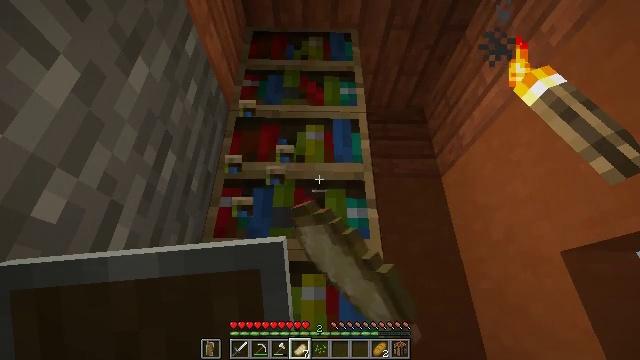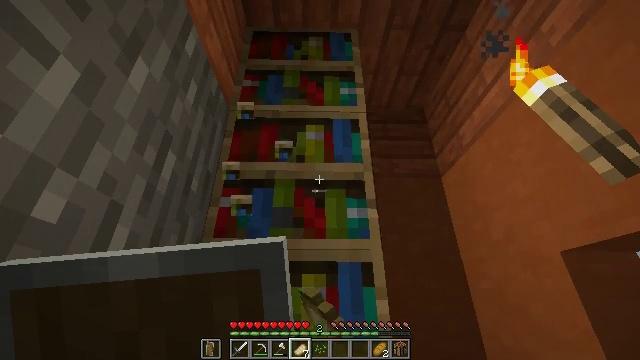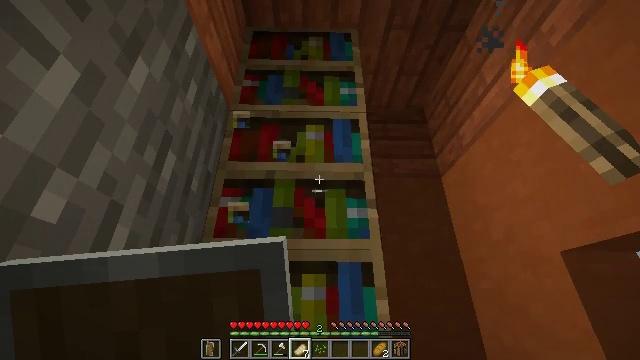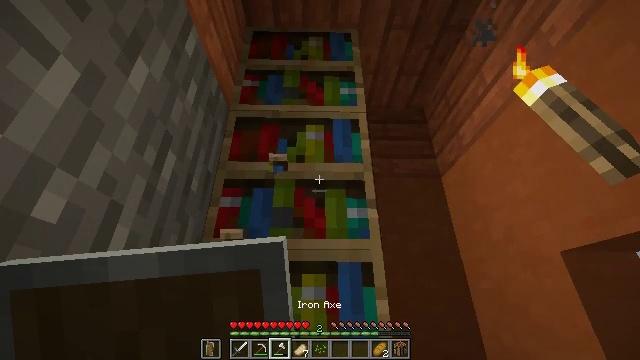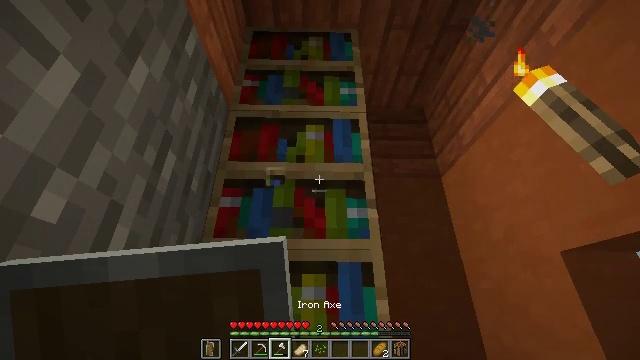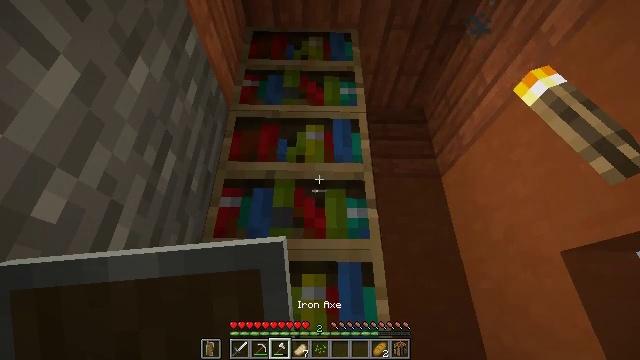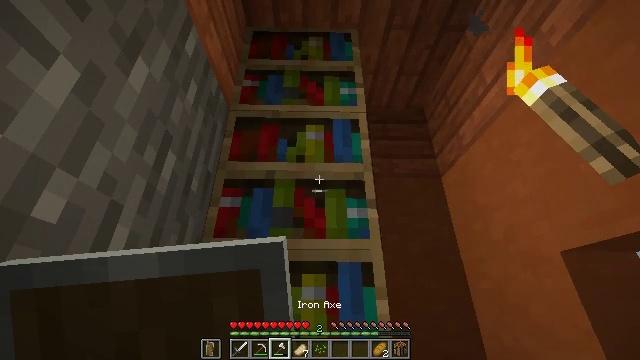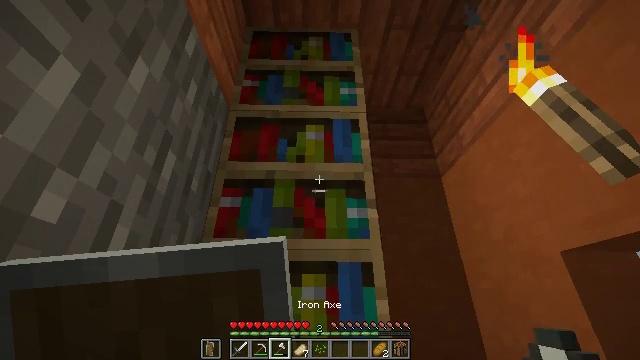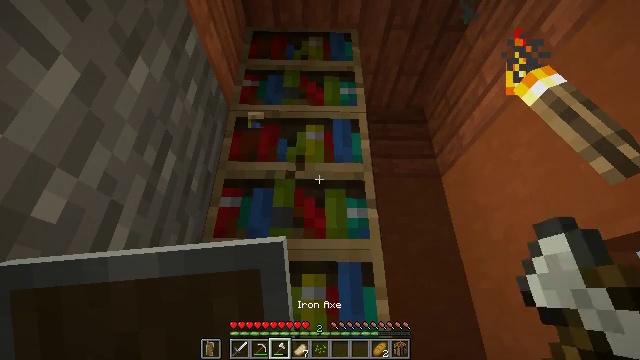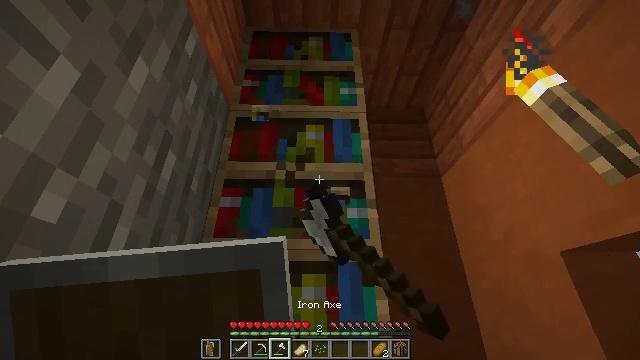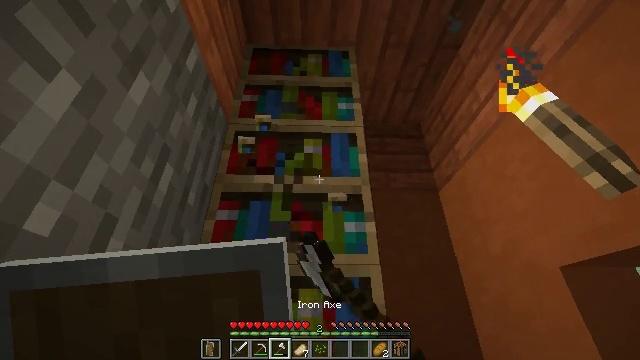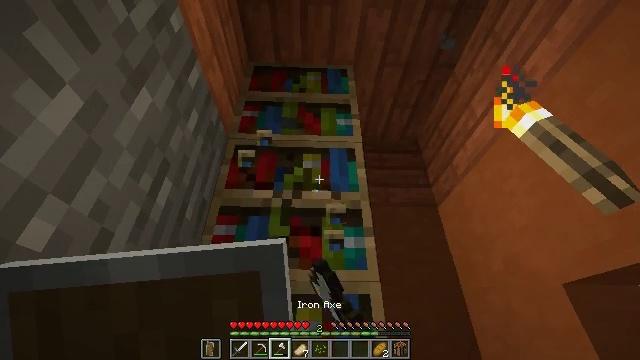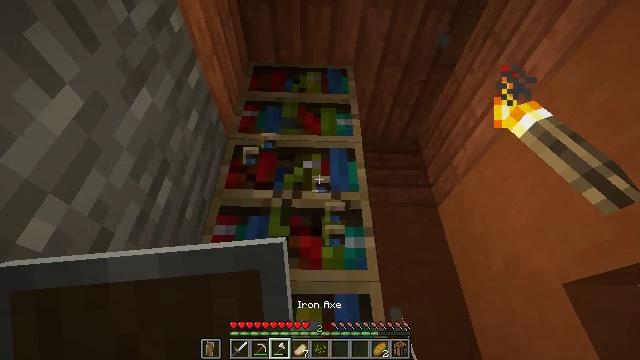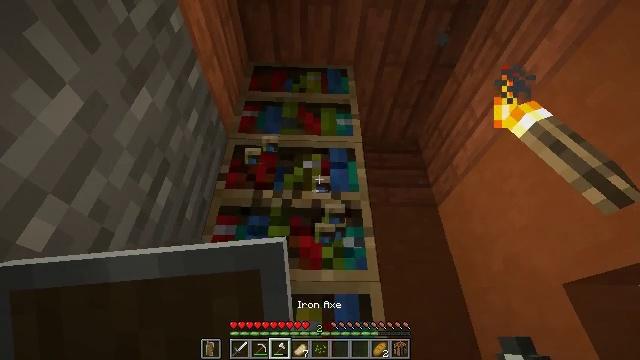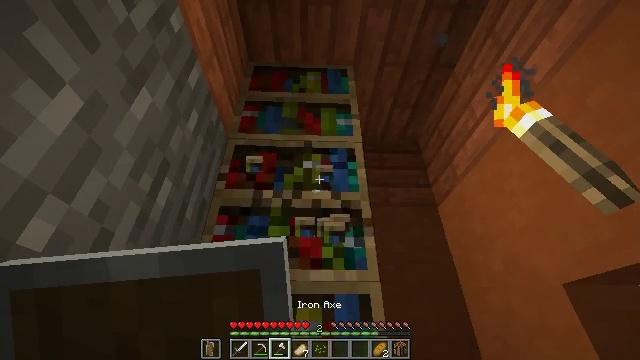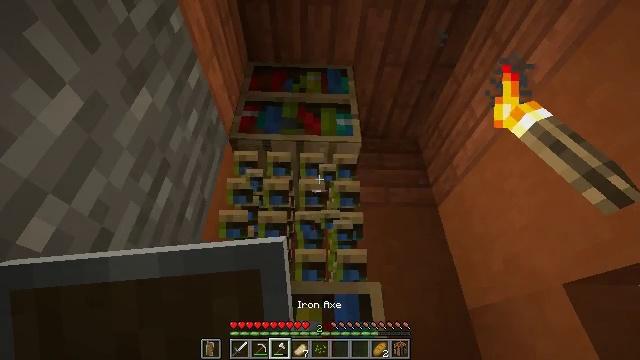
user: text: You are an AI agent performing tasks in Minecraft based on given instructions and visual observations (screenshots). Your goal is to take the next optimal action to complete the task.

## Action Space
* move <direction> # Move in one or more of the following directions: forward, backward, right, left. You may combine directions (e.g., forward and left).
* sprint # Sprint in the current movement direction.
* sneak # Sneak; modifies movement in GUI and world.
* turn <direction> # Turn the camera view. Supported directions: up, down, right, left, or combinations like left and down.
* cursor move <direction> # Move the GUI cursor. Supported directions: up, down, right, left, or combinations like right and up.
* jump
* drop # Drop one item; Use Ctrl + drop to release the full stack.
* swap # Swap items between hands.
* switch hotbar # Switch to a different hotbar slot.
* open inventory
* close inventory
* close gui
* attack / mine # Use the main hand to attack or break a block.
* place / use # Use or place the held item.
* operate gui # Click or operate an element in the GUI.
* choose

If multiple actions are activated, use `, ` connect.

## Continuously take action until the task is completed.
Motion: motion action
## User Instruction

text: Collect books by breaking the bookshelf.
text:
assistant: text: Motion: no_op
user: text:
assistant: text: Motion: no_op
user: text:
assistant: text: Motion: no_op
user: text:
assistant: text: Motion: no_op
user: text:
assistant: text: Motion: no_op
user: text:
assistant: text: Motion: no_op
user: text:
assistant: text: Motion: no_op
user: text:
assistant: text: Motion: attack / mine
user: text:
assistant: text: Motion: attack / mine
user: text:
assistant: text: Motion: turn up, attack / mine
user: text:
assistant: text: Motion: turn up, attack / mine
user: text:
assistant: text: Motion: attack / mine
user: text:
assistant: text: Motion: attack / mine
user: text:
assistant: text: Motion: attack / mine
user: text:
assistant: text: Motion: attack / mine
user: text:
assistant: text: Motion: attack / mine
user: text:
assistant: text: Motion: attack / mine
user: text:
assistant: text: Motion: attack / mine
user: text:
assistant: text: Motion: attack / mine
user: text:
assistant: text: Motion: turn left and up, attack / mine
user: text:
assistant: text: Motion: turn left and up, attack / mine
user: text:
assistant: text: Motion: turn up, attack / mine
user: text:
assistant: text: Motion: attack / mine
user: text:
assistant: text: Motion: attack / mine
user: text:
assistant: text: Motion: attack / mine
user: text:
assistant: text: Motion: attack / mine
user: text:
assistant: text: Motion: attack / mine
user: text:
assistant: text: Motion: attack / mine
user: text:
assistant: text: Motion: attack / mine
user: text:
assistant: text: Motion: attack / mine